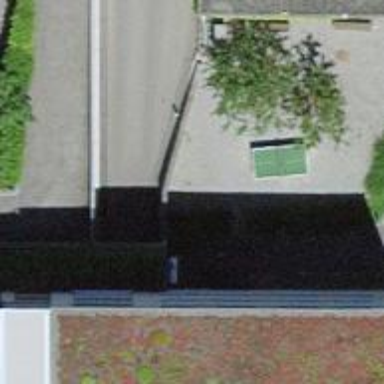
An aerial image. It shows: Parking entrance.